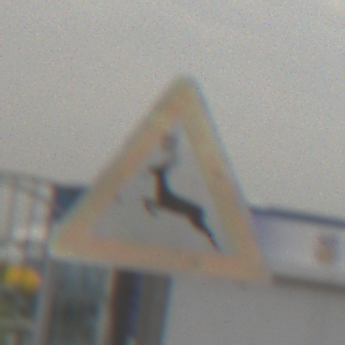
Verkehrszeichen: WildwechselRechts
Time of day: MorningAfternoon
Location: Outdoor (Suburban)
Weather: Overcast
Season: NotSpecified
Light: Natural